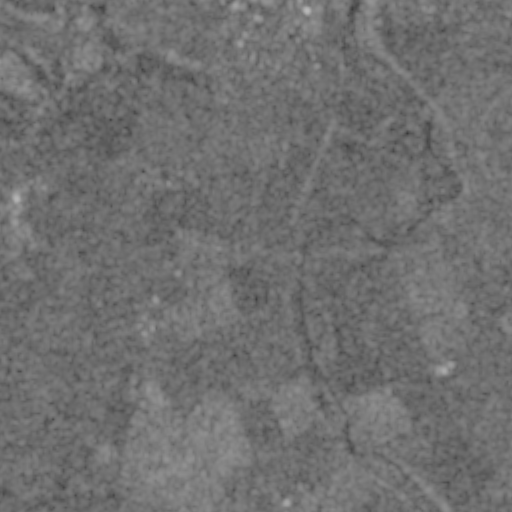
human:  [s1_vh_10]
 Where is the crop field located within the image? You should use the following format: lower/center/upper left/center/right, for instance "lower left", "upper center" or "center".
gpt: The crop field is located in the upper left of the image.
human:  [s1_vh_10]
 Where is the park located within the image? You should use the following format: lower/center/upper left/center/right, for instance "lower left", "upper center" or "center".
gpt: The park is located in the upper of the image.
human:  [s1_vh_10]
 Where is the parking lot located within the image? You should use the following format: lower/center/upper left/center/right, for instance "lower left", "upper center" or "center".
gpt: The parking lot is located in the upper right of the image.
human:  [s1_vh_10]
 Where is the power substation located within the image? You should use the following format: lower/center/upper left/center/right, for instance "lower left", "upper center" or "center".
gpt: The power substation is located in the upper center of the image.
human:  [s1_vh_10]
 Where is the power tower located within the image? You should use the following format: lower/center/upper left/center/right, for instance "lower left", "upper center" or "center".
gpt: The power tower is located in the lower right of the image.
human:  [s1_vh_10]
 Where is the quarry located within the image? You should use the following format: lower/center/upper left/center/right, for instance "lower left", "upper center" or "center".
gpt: The quarry is located in the upper left of the image.
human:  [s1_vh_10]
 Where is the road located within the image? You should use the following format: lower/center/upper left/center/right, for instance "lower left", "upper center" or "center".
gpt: There is no road in the image.

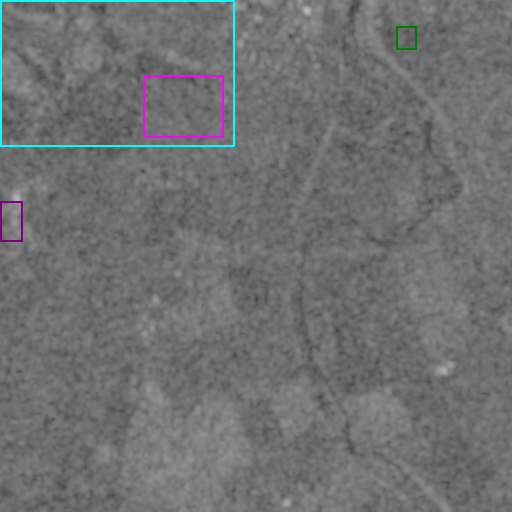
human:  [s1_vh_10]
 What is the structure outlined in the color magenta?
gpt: The structure outlined in magenta is a crop field.
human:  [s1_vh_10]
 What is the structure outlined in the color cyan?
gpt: The structure outlined in cyan is a park.
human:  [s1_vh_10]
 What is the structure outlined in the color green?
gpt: The structure outlined in green is a parking lot.
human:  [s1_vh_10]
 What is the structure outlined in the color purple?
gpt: The structure outlined in purple is a quarry.
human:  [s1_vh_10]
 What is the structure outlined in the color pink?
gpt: There is no pink outline.